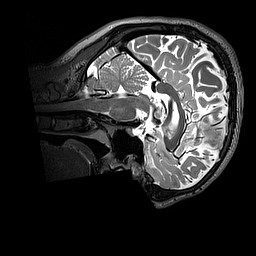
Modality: T2w
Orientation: sagittal
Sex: male
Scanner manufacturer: siemens
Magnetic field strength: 3 T
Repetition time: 3.2 s
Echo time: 0.409 s